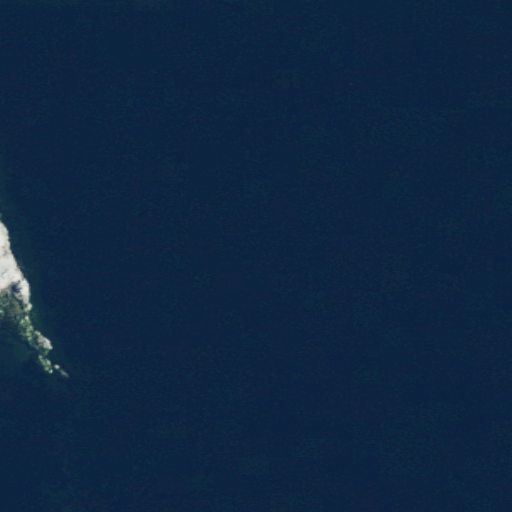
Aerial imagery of bar in Washington named Chuckanut Rock containing only open water